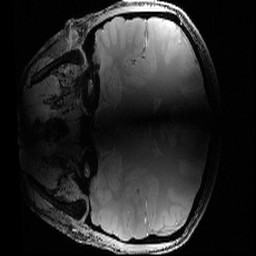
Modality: PDw
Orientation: coronal
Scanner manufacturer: siemens
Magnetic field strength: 6.98 T
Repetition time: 2.16 s
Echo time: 0.00345 s